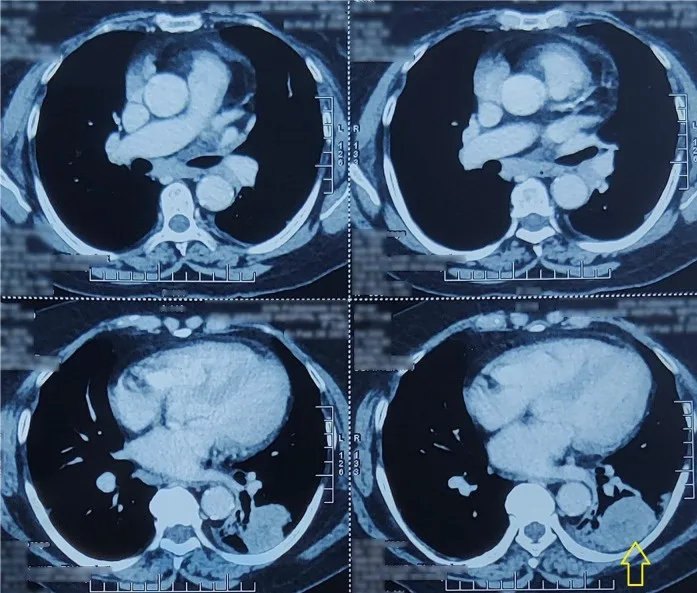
Axial section of computed tomography chest showing heterogeneously enhancing mass in the superior segment of the left lower lobe (arrow) with cavitation and surrounding septal thickening.
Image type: radiology (ct)